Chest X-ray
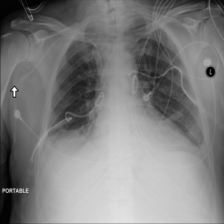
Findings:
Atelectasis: positive
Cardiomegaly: negative
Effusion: negative
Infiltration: positive
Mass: negative
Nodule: negative
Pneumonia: negative
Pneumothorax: negative
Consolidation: negative
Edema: negative
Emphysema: negative
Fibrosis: negative
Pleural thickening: negative
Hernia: negative